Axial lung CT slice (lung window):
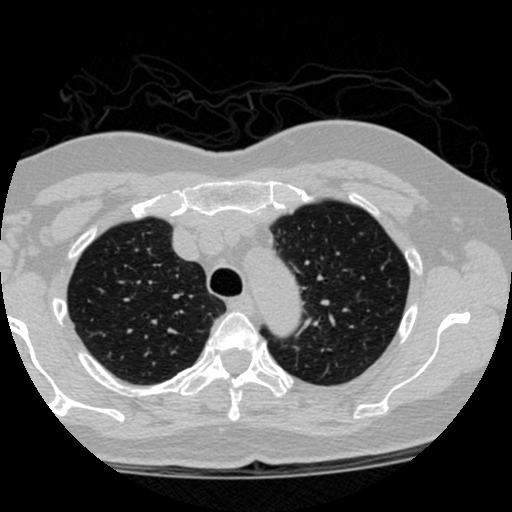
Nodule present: no